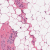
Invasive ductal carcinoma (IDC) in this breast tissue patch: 0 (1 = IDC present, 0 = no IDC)